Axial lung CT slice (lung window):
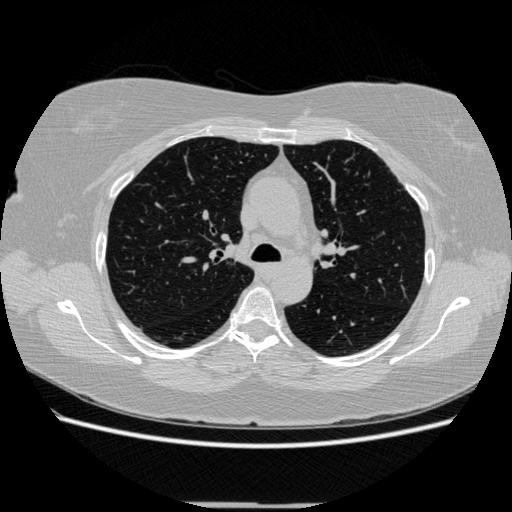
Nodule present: no